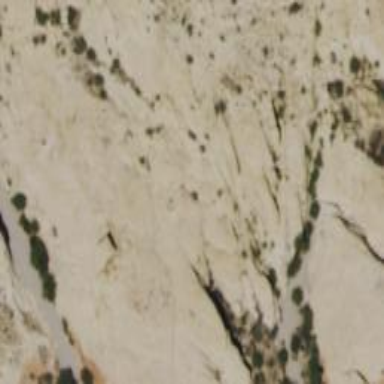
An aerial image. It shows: White cliff formed by nature.